Question: Festival theme?
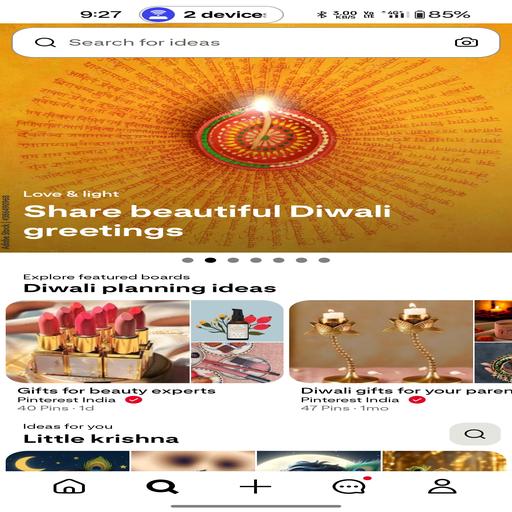
Answer: Diwali greetings